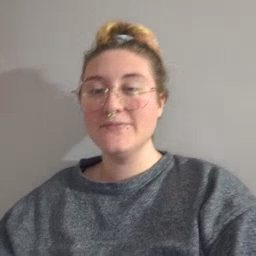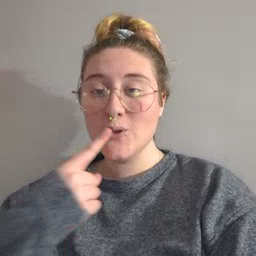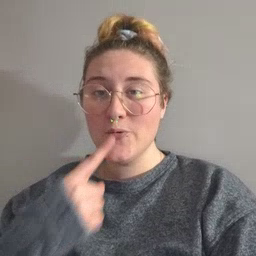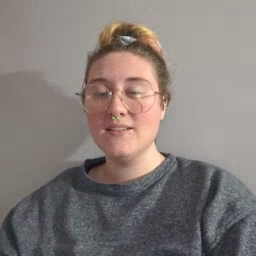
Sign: tooth